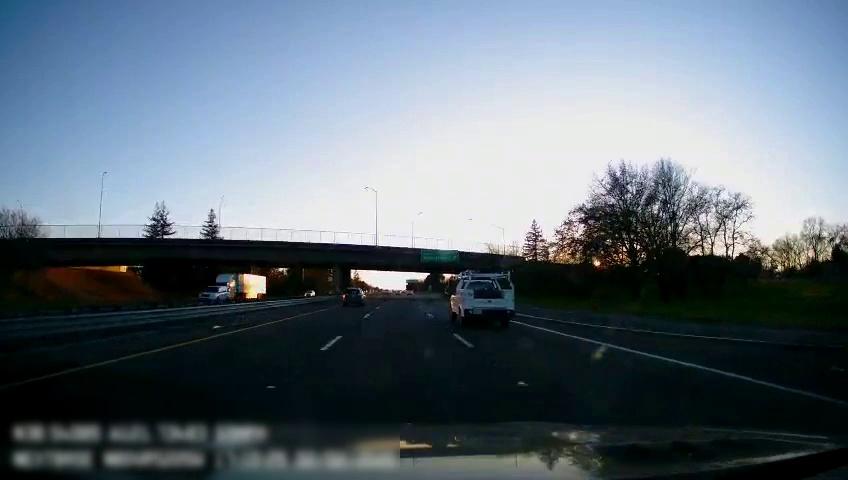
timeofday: Day
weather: Sunny
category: Drivable Space
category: Vehicles | Truck
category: Vehicles | SUV
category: Vehicles | Truck
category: Vehicles | SUV
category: Vehicles | SUV
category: Lanes | Alternate Lane
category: Lanes | Current Lane
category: Lanes | Current Lane
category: Lanes | Alternate Lane
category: Lanes | Alternate Lane
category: Traffic | Signs